Field crop: tomato
Growth stage: 1
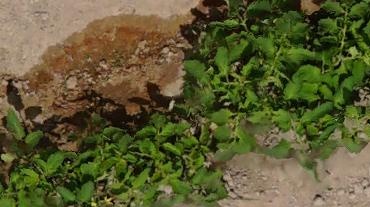
Species: tomato